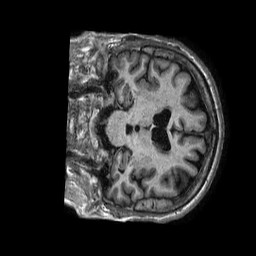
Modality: T1w
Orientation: coronal
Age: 82
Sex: female
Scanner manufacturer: philips
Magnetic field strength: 1.5 T
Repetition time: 0.008242 s
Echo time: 0.003777 s